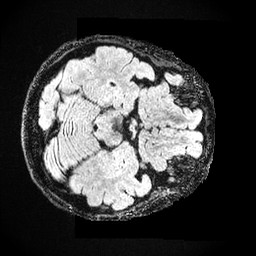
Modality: FLAIR
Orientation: axial
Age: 42
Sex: female
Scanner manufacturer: ge
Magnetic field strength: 3 T
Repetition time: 4.802 s
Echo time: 0.1172 s